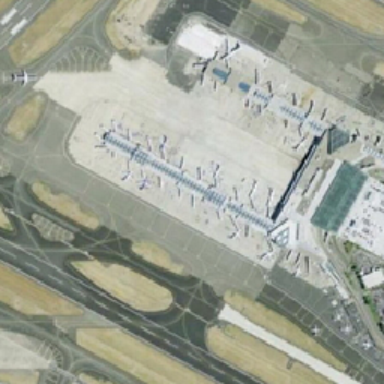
Parking apron has some aircrafts parked on it near the square buildings which is surrounded by airport runways decorated with yellow land .